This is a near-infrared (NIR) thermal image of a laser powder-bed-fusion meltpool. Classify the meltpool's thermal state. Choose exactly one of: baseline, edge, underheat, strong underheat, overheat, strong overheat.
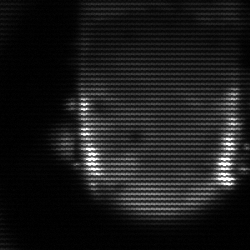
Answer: baseline